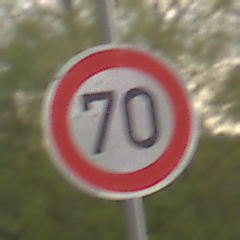
Verkehrszeichen: Geschwindigkeit70
Umgebung: Outdoor, Nature
Tageszeit: MorningAfternoon
Wetter: Overcast
Licht: Natural
Jahreszeit: NotSpecified
Kontrast: LowContrast